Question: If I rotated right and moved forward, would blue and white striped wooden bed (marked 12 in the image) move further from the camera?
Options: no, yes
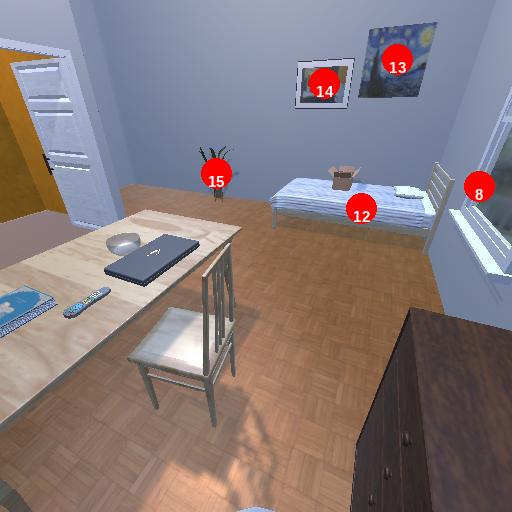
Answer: no